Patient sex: M
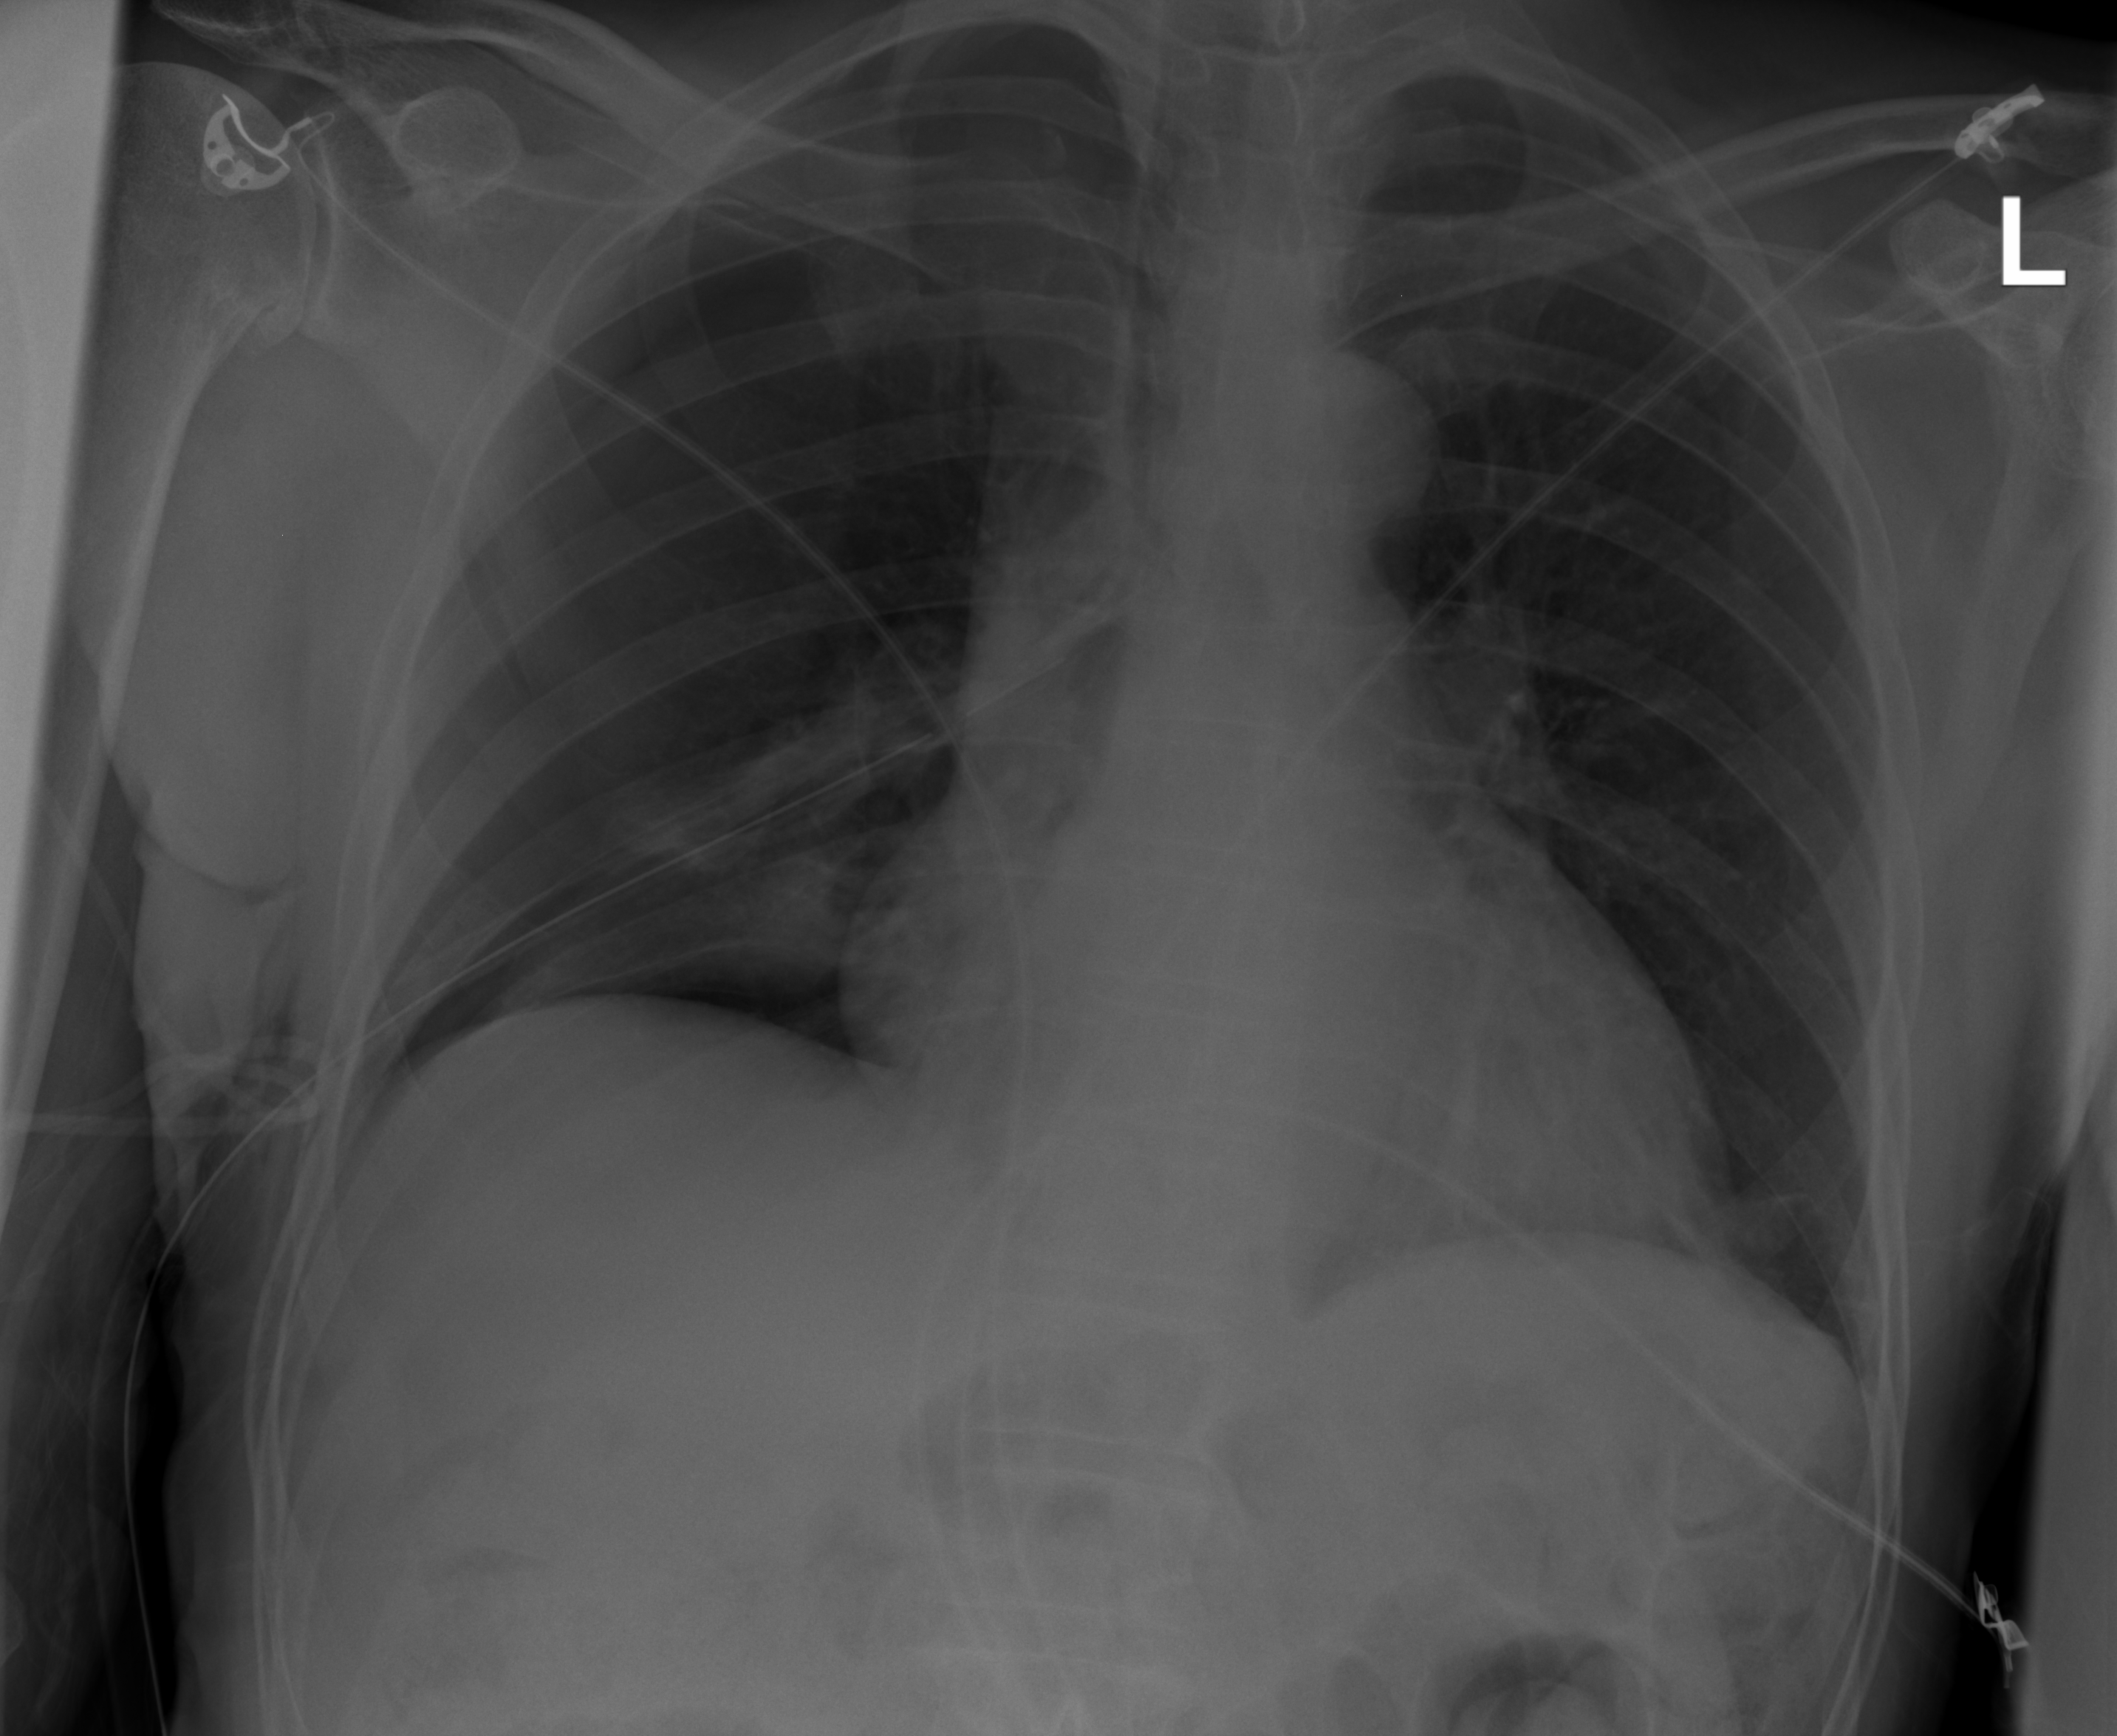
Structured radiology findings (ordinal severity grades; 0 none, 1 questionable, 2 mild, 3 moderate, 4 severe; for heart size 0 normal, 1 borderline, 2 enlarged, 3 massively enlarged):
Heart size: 2
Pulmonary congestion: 0
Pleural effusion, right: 0
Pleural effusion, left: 0
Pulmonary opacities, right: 0
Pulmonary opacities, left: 0
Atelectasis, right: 3
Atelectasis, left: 0